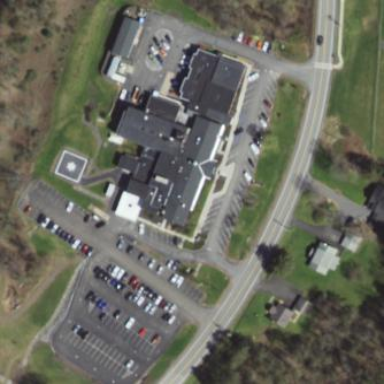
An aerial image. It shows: Hospital providing healthcare services.